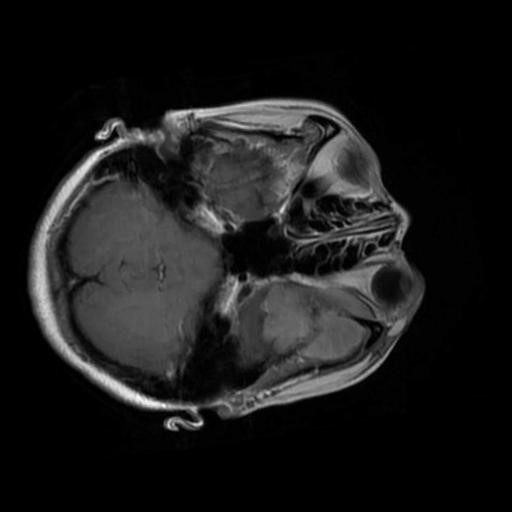
Label: brain_menin